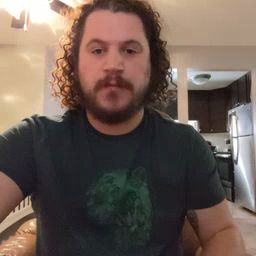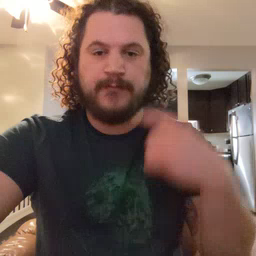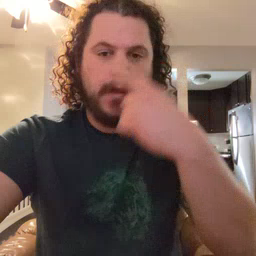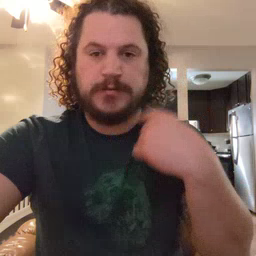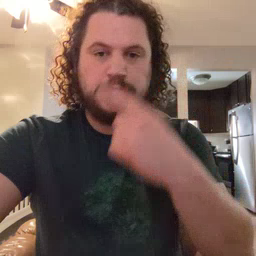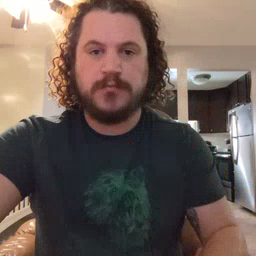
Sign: face